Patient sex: M
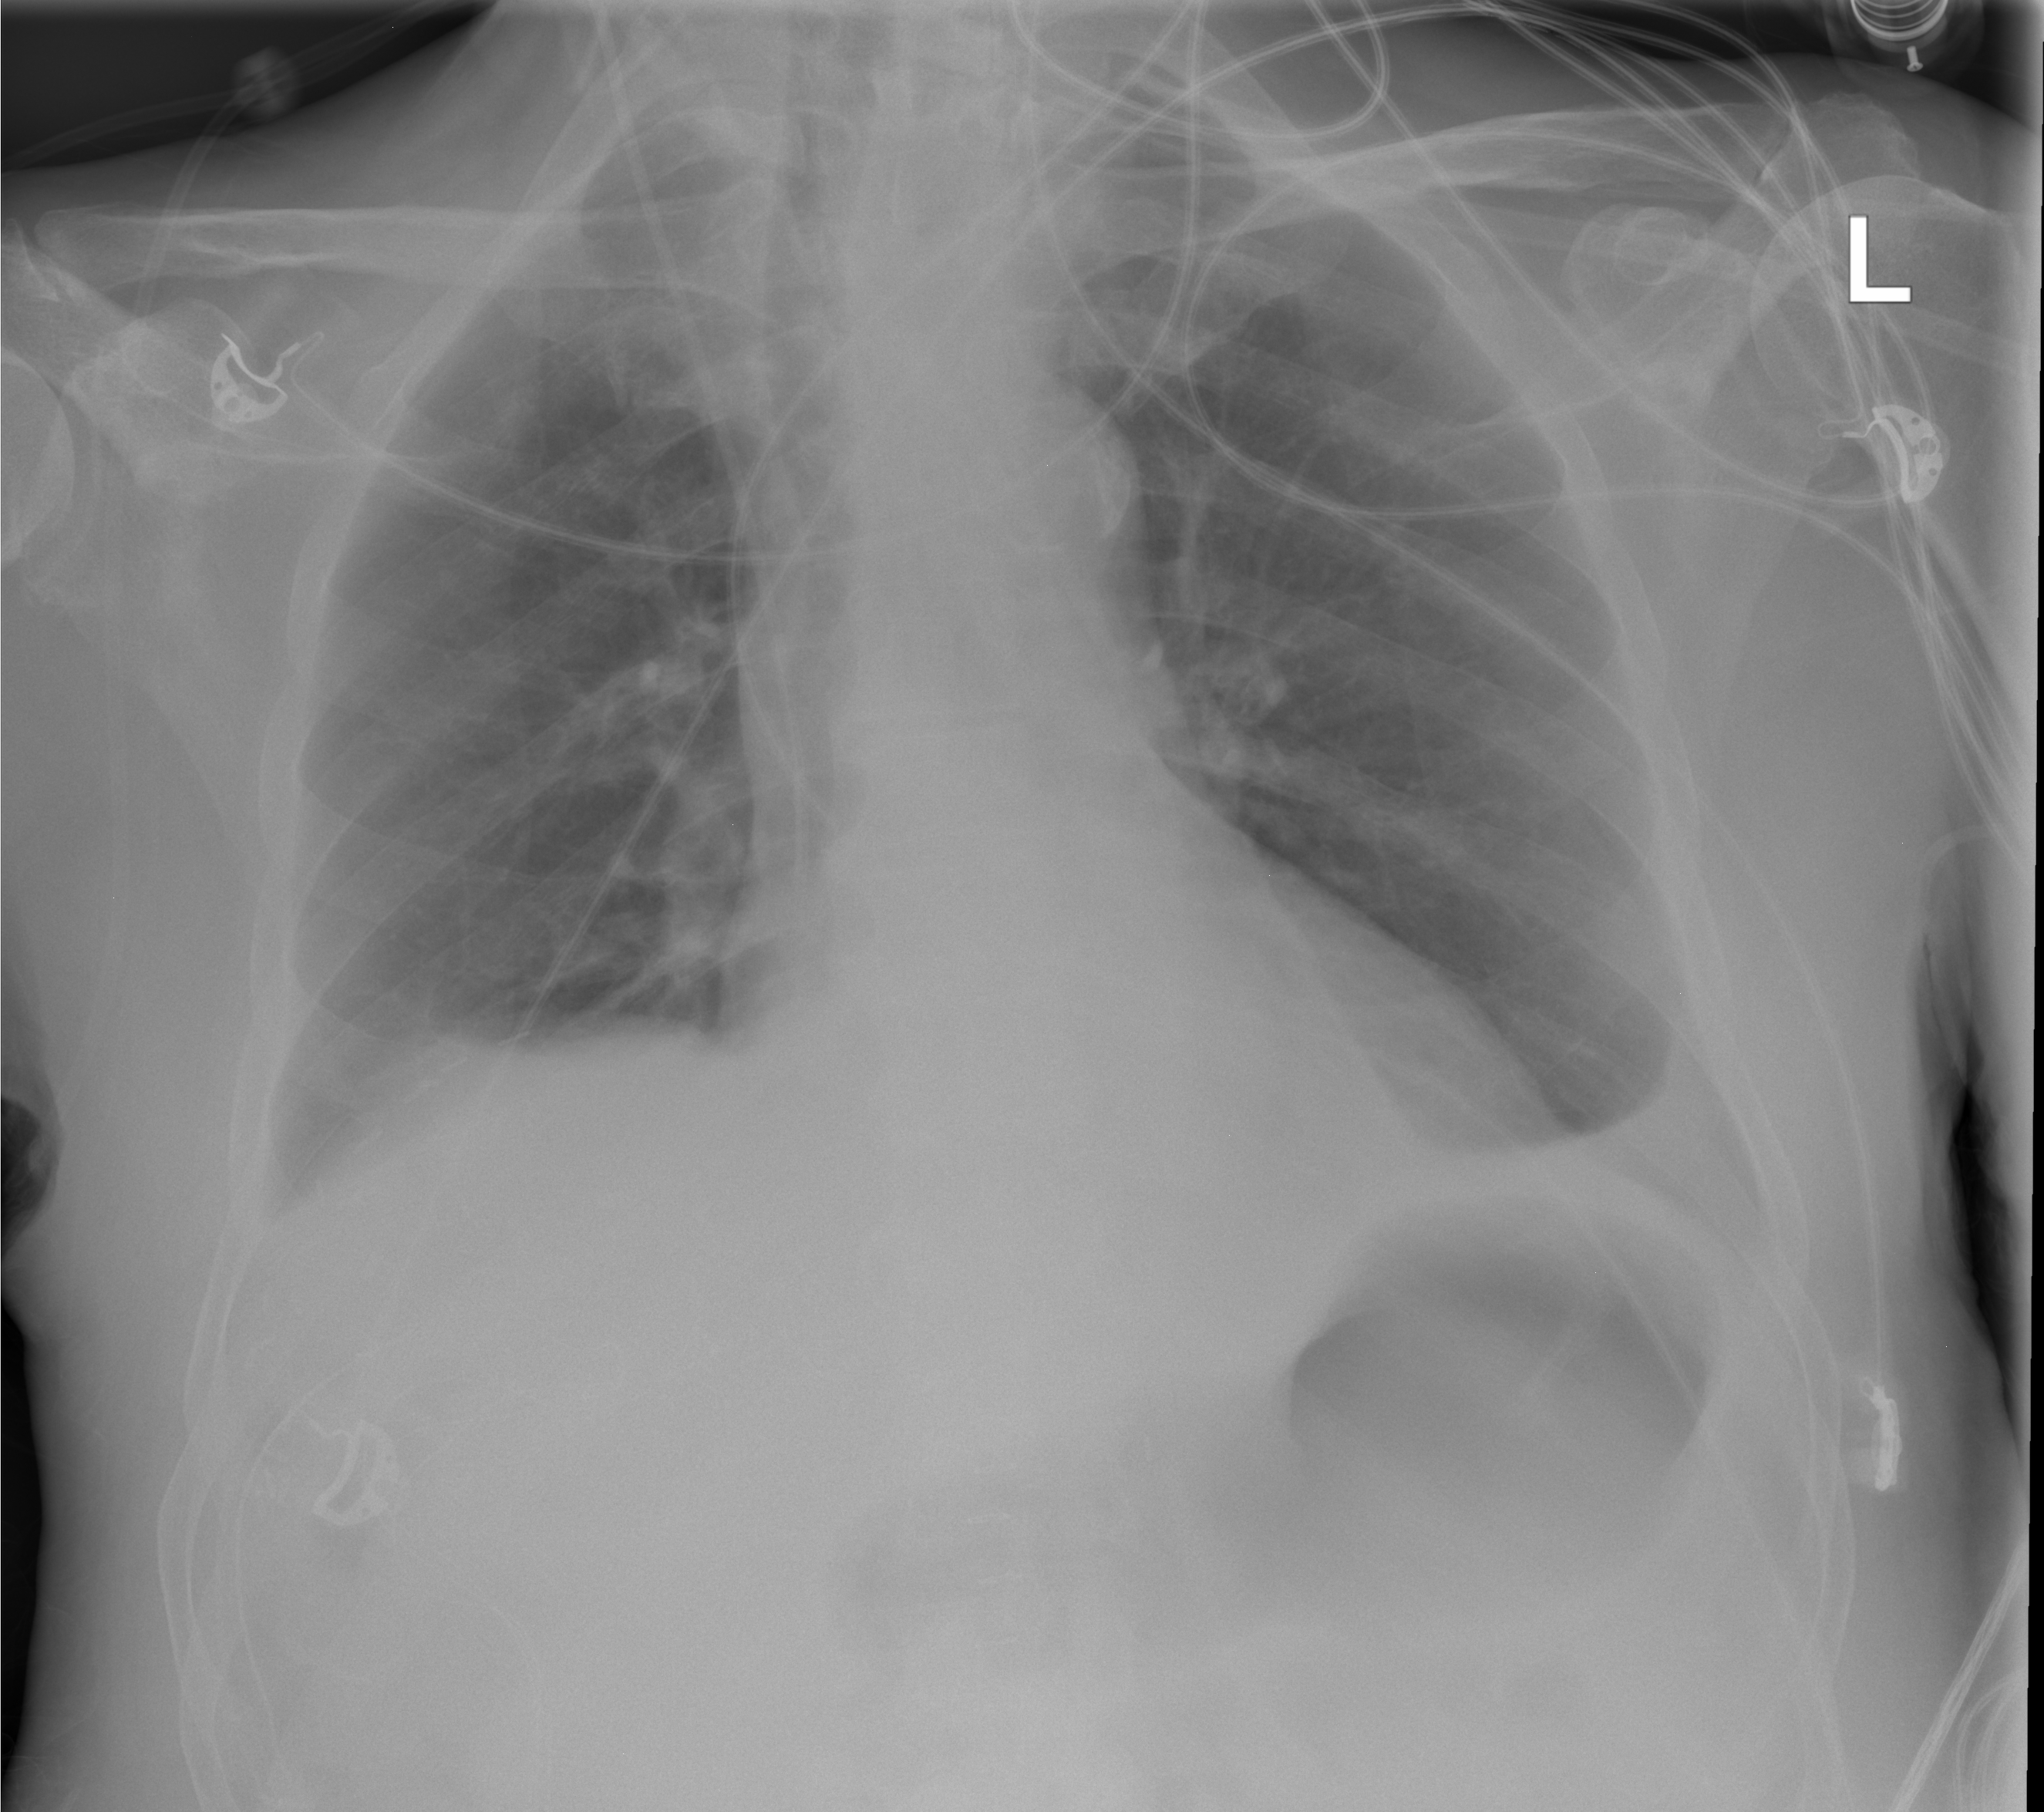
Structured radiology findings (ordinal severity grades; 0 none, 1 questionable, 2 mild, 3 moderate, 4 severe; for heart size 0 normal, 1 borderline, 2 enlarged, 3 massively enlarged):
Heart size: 0
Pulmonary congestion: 0
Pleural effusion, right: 2
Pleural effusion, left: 2
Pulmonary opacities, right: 0
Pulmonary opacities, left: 0
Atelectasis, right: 0
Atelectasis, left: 0